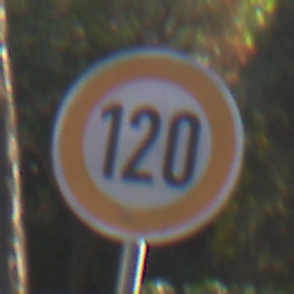
Verkehrszeichen: Geschwindigkeit120
Umgebung: Outdoor, Suburban
Tageszeit: MorningAfternoon
Wetter: Clear
Licht: Natural
Jahreszeit: NotSpecified
Kontrast: HighContrast